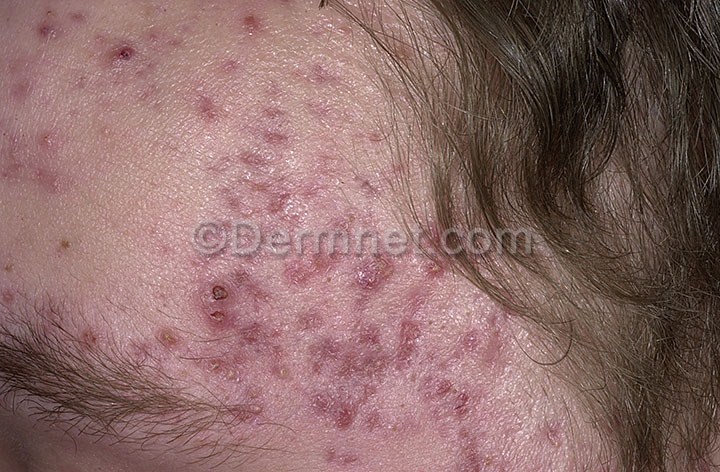
Disease: Acne and Rosacea Photos